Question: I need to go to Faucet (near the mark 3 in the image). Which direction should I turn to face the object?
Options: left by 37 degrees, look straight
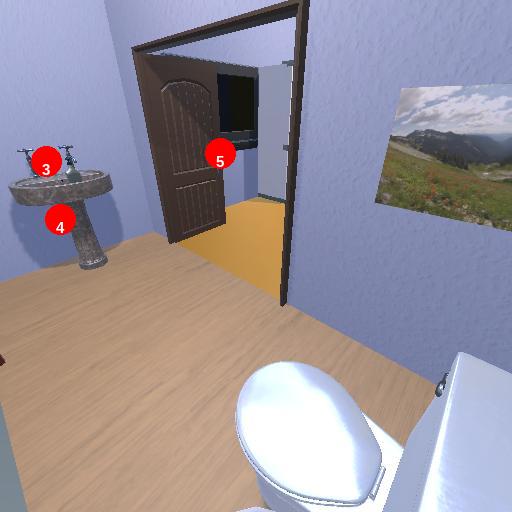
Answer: left by 37 degrees